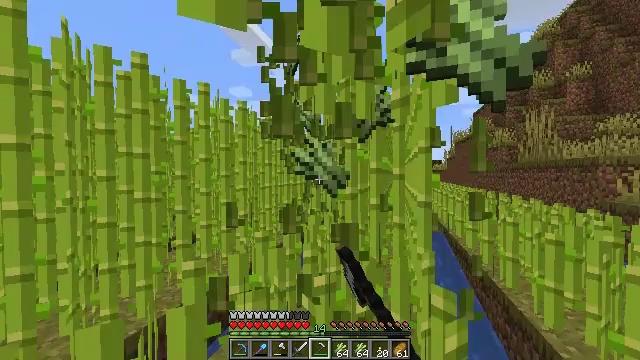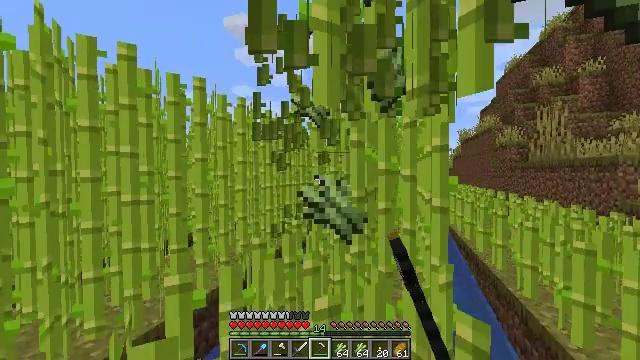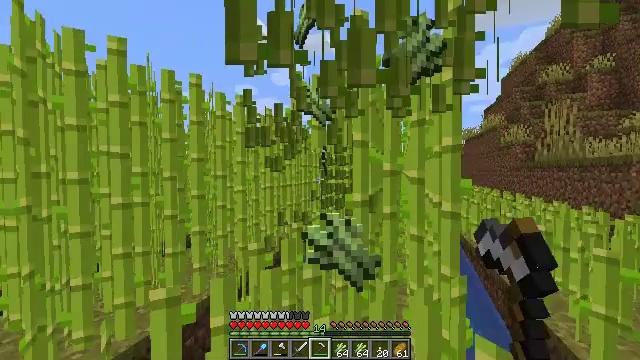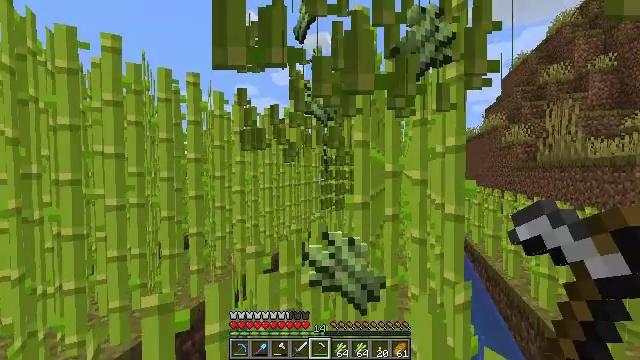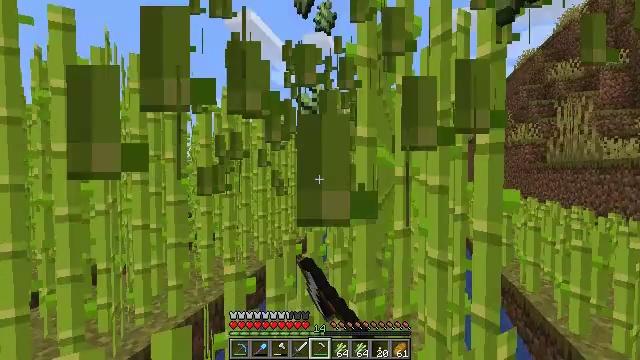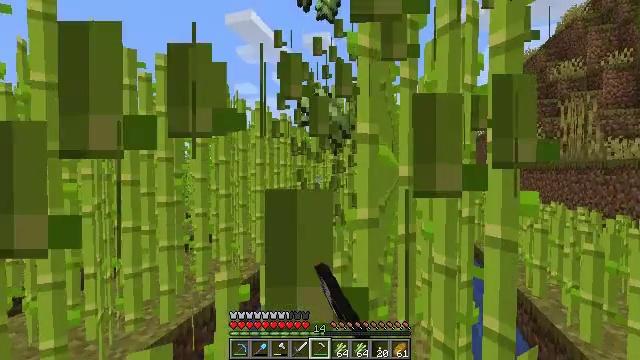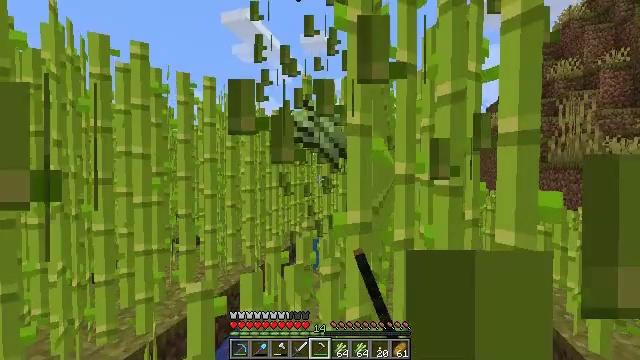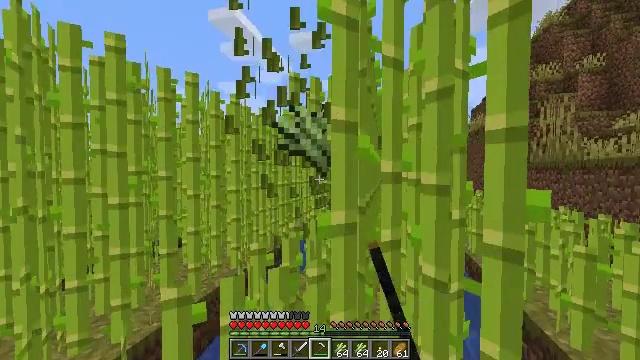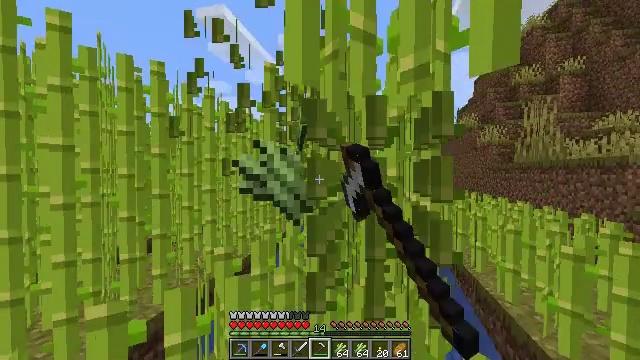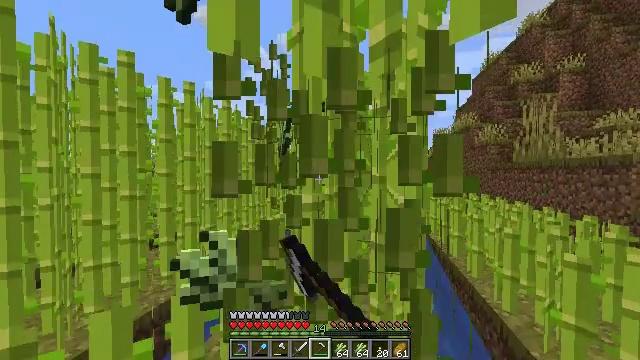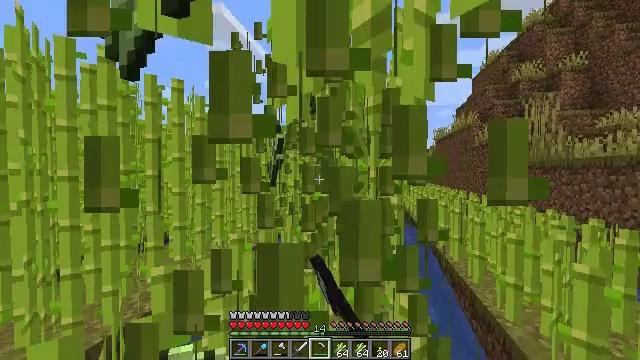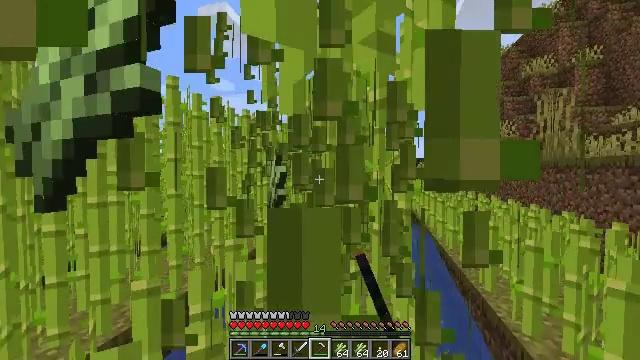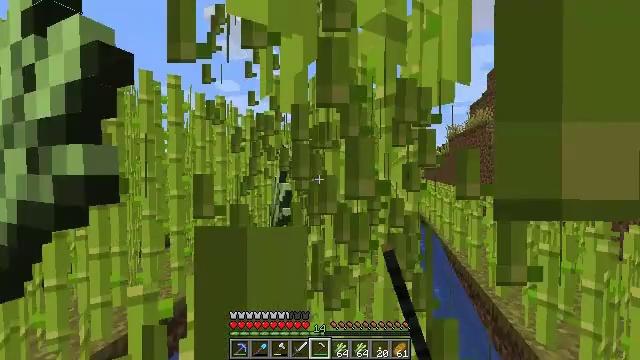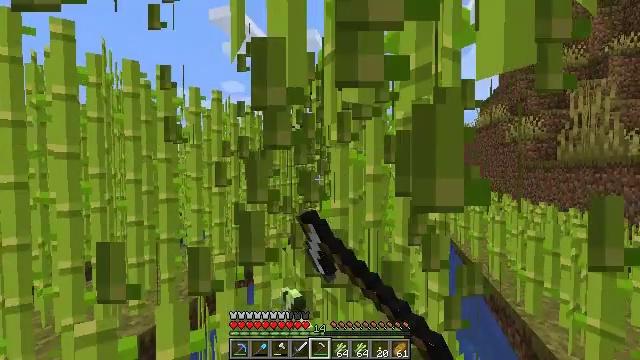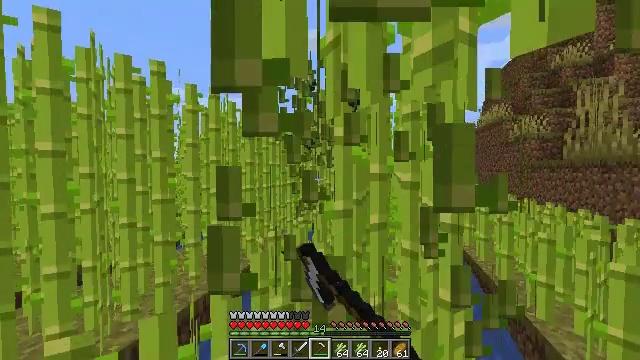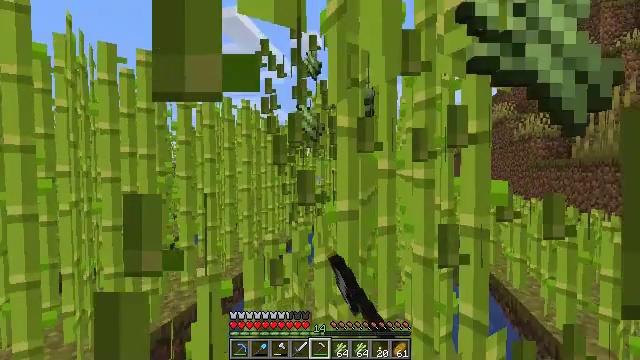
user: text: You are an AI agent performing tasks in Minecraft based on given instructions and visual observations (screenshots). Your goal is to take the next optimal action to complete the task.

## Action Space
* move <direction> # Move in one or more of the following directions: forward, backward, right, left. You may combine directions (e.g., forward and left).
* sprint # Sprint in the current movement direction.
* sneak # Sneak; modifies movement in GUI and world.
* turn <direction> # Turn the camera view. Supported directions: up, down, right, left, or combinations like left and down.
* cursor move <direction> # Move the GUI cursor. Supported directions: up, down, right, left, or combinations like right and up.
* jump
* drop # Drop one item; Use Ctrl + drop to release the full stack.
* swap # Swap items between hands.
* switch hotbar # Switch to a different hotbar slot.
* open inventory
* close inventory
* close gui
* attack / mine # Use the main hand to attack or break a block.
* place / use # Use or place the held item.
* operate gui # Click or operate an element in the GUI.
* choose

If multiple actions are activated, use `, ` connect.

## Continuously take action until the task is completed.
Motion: motion action
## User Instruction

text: Collect sugar cane near water sources.
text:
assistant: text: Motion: move forward, attack / mine
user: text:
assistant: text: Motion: move forward, attack / mine
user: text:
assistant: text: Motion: move forward, attack / mine
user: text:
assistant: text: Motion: move forward, attack / mine
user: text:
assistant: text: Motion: move forward, attack / mine
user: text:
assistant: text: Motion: move forward and move right, attack / mine
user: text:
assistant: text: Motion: move forward and move right, turn right, attack / mine
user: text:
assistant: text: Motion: move forward and move right, turn right, attack / mine
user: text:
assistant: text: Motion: move forward and move right, attack / mine
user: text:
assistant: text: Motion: move forward, attack / mine
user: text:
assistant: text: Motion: move forward, turn left, attack / mine
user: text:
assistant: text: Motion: move forward, turn left, attack / mine
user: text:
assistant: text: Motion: move forward, turn left, attack / mine
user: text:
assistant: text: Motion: move forward, attack / mine
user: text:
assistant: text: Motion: move forward, attack / mine
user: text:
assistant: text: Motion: move forward, attack / mine
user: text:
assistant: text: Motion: move forward, attack / mine
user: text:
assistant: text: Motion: move forward and move right, attack / mine
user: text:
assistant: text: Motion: move forward and move right, attack / mine
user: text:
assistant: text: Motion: move forward and move right, attack / mine
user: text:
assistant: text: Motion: move forward and move right, attack / mine
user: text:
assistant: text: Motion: move forward and move right, attack / mine
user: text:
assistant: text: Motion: move forward, attack / mine
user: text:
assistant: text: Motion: move forward, attack / mine
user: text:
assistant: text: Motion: move forward, attack / mine
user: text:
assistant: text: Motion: move forward, attack / mine
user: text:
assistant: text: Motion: move forward, attack / mine
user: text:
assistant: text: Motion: move forward, attack / mine
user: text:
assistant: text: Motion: move forward, attack / mine
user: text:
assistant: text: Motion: move forward, attack / mine